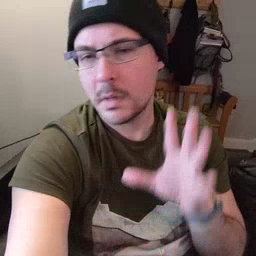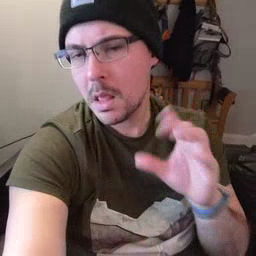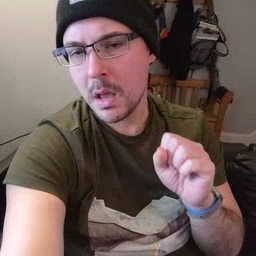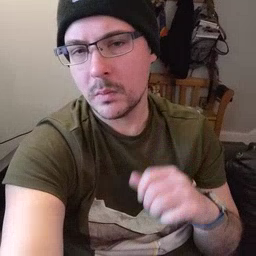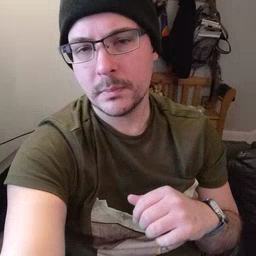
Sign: loud